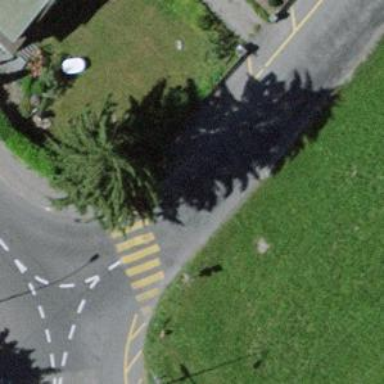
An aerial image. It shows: Uncontrolled zebra crossing on the road.